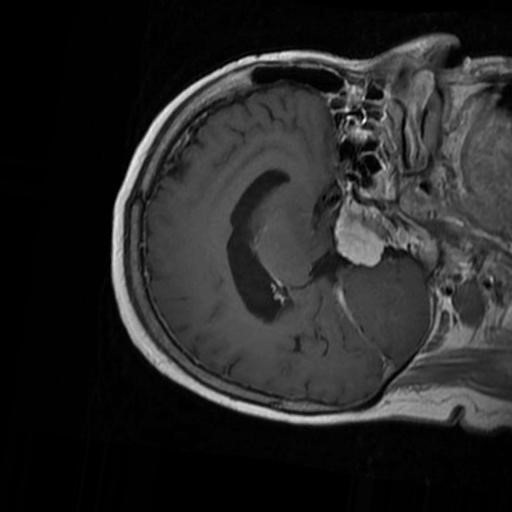
Label: brain_menin